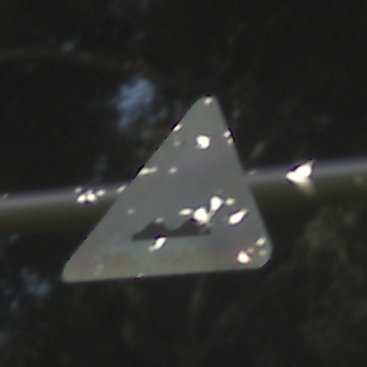
Verkehrszeichen: UnebeneFahrbahn
Umgebung: Outdoor, Nature
Tageszeit: MorningAfternoon
Wetter: Clear
Licht: Natural
Jahreszeit: NotSpecified
Kontrast: HighContrast